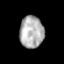
Tissue: prostate
Cell type: T cells
Senescence score: 0.3014
Nuclear area (px): 748
Mean DAPI intensity: 176.552